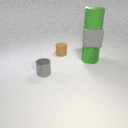
small gray metal cylinder to the left of large green metal cylinder